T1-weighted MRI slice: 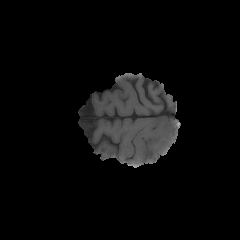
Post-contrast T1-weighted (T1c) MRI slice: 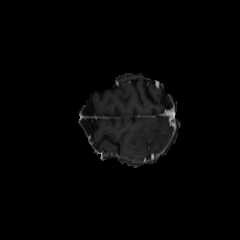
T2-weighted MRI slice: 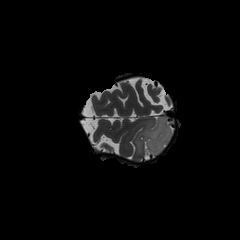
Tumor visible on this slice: yes